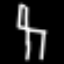
Label: chair